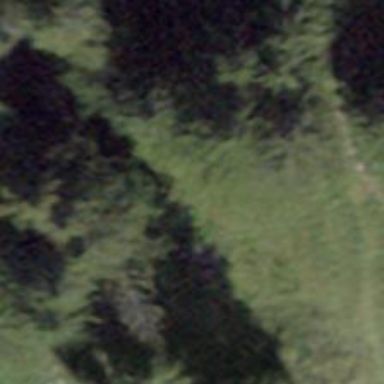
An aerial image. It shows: Forest area.